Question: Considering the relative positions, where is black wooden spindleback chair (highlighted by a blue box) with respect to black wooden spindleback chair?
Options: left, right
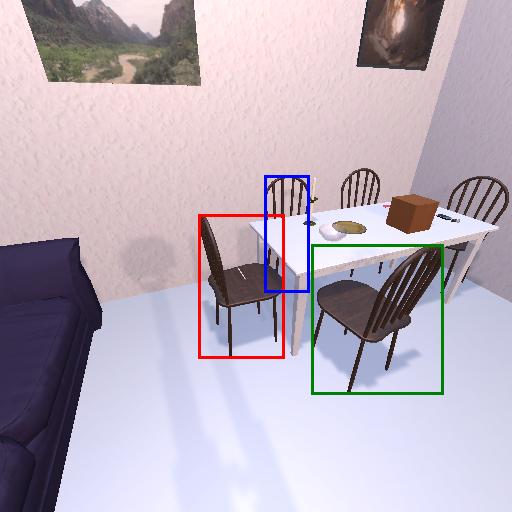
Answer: left